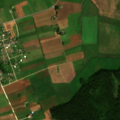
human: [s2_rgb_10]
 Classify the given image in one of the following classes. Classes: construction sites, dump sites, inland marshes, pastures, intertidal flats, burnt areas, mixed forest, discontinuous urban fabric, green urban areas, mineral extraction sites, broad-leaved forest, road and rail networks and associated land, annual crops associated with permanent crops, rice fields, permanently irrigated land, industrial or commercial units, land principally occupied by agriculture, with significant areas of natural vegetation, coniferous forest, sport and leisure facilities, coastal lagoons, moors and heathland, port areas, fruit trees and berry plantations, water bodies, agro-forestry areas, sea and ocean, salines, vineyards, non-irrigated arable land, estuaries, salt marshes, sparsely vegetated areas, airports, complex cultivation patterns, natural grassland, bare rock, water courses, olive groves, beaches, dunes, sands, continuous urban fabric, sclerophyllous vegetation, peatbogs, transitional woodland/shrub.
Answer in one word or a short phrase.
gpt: discontinuous urban fabric, pastures, complex cultivation patterns, mixed forest